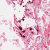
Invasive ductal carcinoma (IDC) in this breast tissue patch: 0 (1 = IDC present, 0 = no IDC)